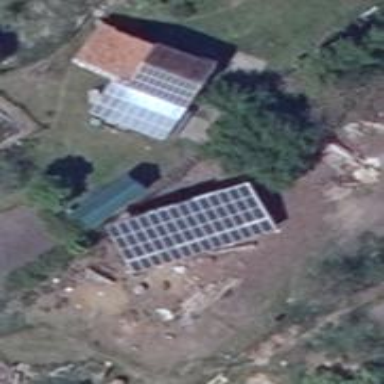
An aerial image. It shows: Solar photovoltaic panel generator producing electricity in small installation.